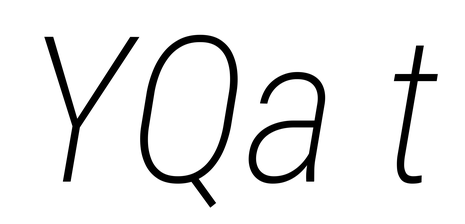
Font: Roboto-Italic_Condensed_ExtraLight_Italic